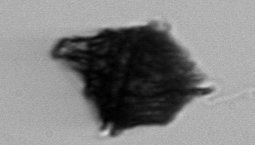
Label: Gonyaulax